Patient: sex M, age 71
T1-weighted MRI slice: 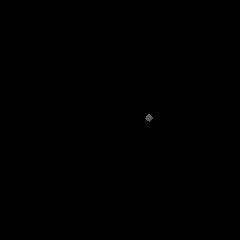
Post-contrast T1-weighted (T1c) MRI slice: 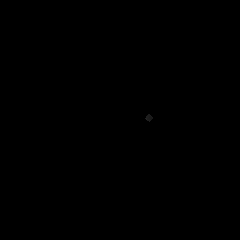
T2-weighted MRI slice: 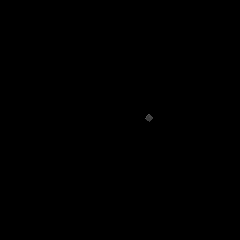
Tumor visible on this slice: no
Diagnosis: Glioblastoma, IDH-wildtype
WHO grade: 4